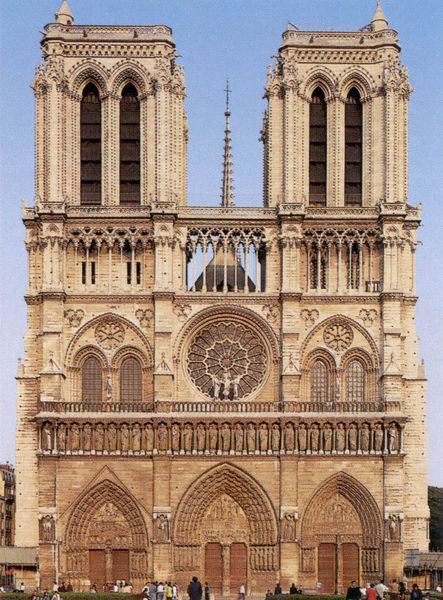
Titel: Notre Dame (Westfassade)
Standort: Paris
Institution: Notre Dame
Schlagwörter: blau, flügel, himmel, mann, weiß, wolken, menschen, ocker, stadt, braun, fenster, frankreich, glas, hintergrund, holz, licht, männer, paris, schwarz, säule, säulen, tür, gebäude, haus, rose, wolke, beige, leute, ornament, architektur, spitze, stein, brüstung, kirche, sonne, drei, personen, girlande, frontal, gotik, turm, turmspitze, hellblau, balkon, ansicht, bogen, fassade, türen, dächer, giebel, ziegel, backstein, wolkenlos, platz, figuren, seine, symmetrie, uhr, geländer, hoch, tor, foto, fotografie, kirchtürme, photographie, bögen, erker, nische, krabbe, kreuz, religion, türme, balustrade, dom, bleiglas, kathedrale, photo, fries, portal, tore, gesims, skulpturen, portale, statuen, archivolten, farbfoto, gotisch, reims, rosette, spitzbogen, zwerggalerie, hmmel, kapelle, filigran, gothik, stumpf, durchbrochen, bau, marktstand, sakralbau, abgestuft, basilika, bleu, ocre, pierre, triumphbogen, lisenen, aufriss, tympanon, doppeltürme, notre dame, aufteilung, fensterbögen, bogenfenster, hauptportal, architecture, arc, freis, tabernakel, cathedrale, wimperg, zwillingstürme, gothique, église, monet, spitzturm, borgen, tour, notre damme, rosace, portail, farbfotografie, galerie, königsgalerie, rois, hugo, tympan, notre dame de paris, zwergsäulen, beffroi, nebenportale, ogive, saint denis, wolkenloser himmel, pilöaster, laom, archivoltne, laon, gotique, tois, art gothique